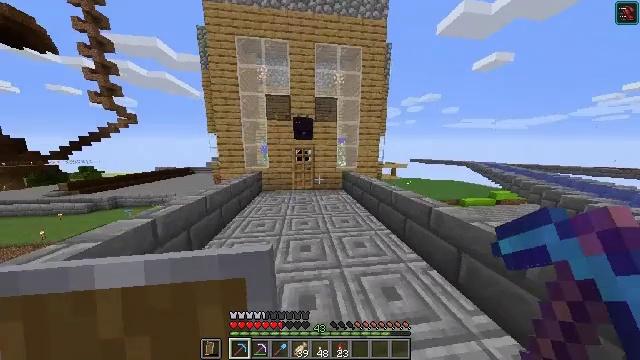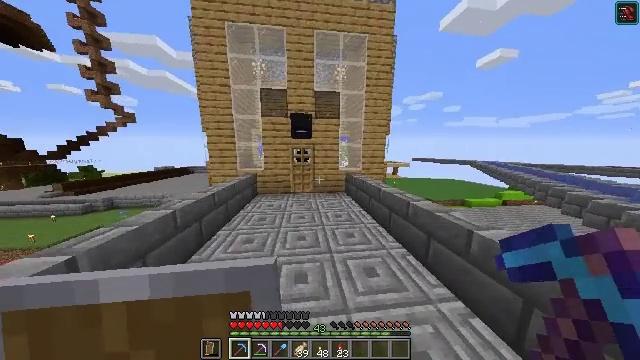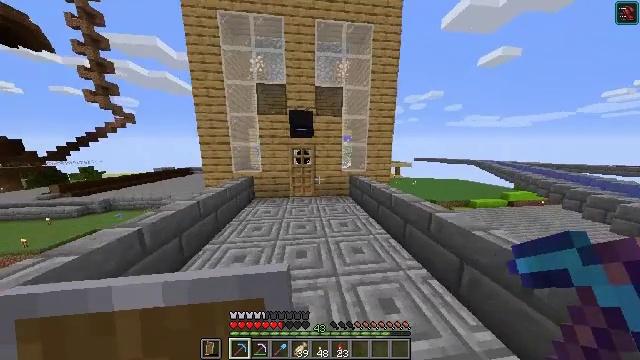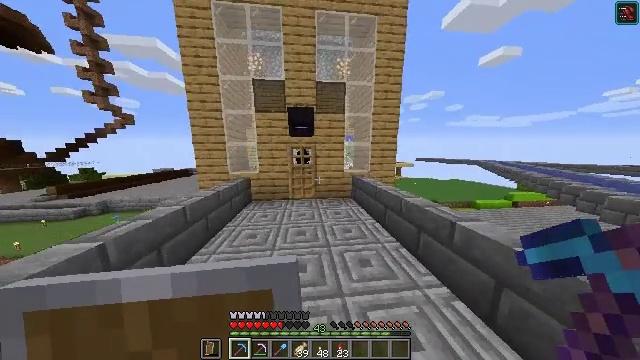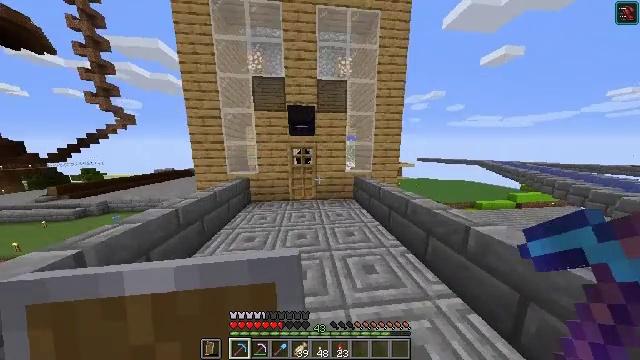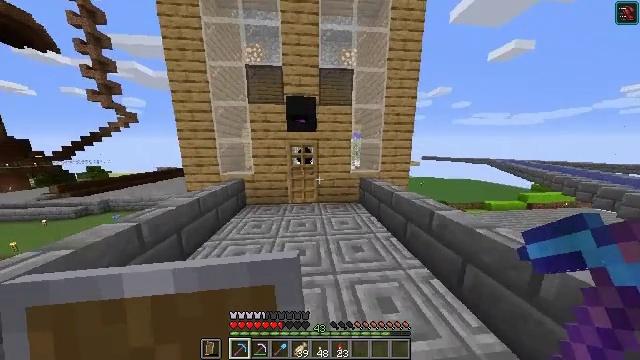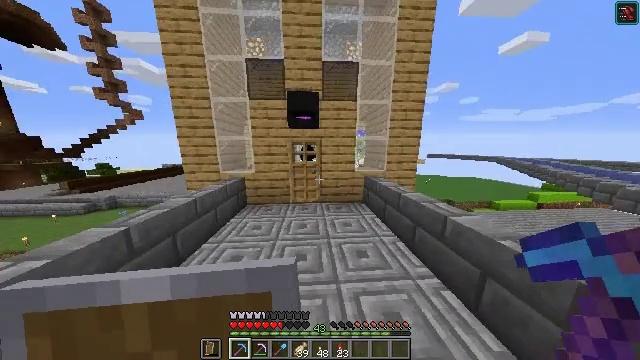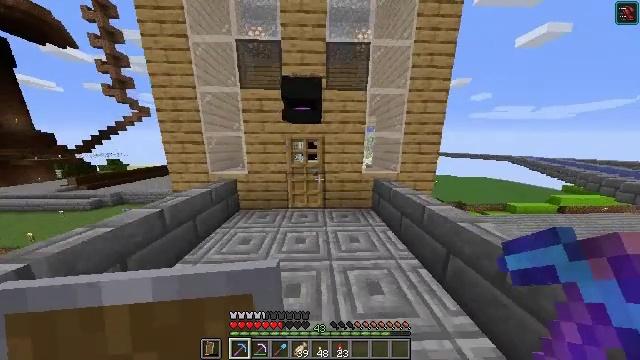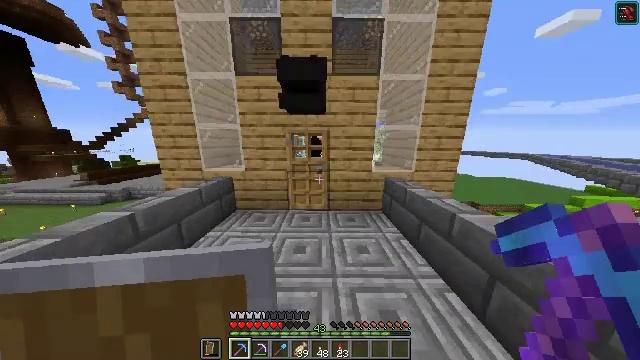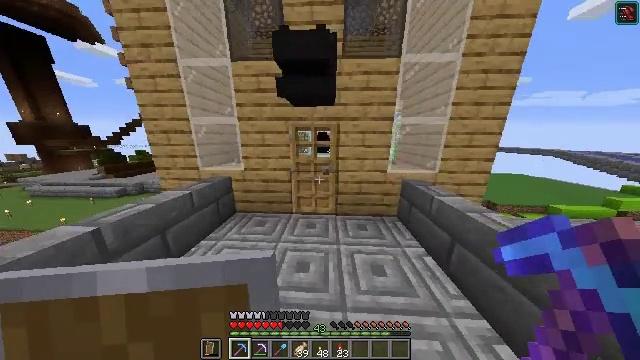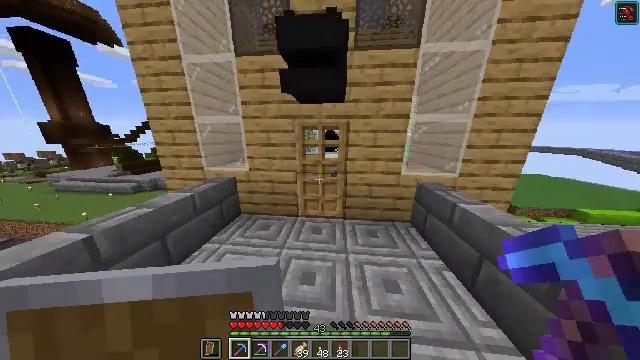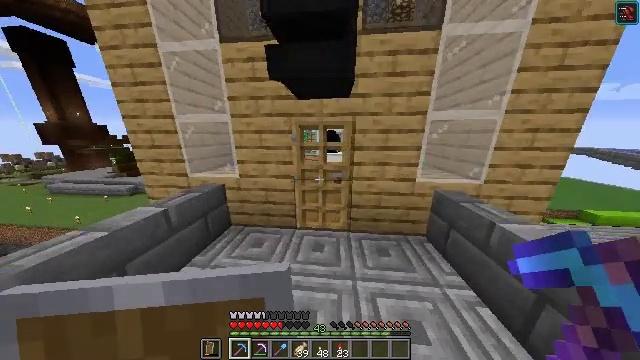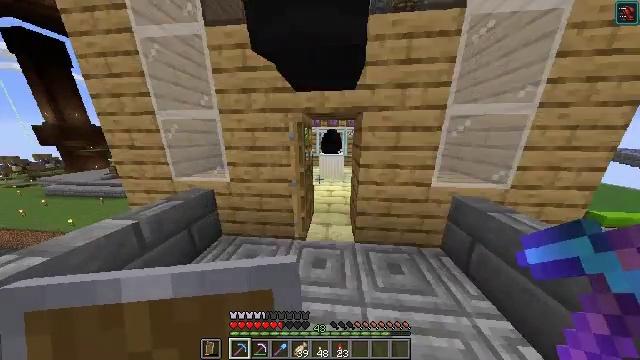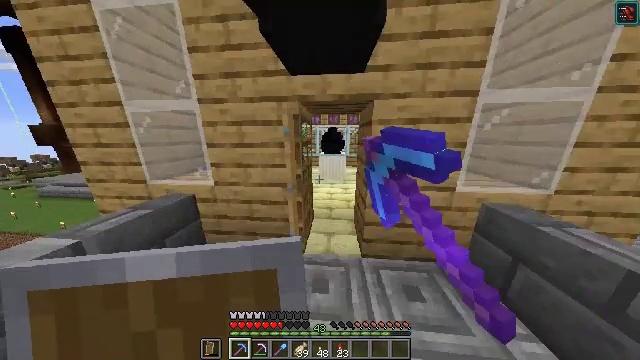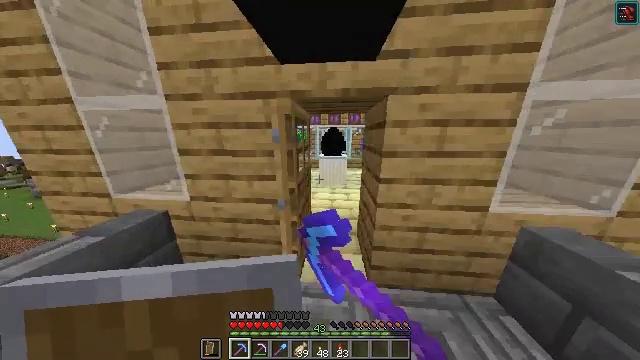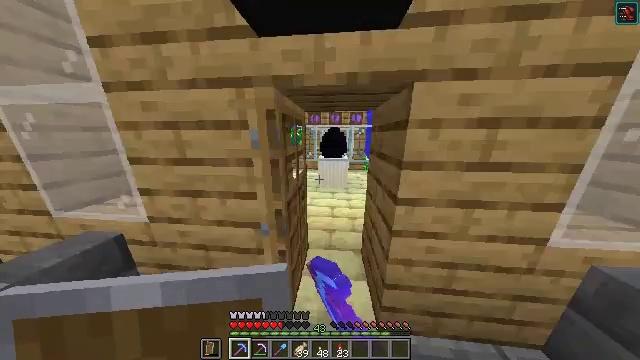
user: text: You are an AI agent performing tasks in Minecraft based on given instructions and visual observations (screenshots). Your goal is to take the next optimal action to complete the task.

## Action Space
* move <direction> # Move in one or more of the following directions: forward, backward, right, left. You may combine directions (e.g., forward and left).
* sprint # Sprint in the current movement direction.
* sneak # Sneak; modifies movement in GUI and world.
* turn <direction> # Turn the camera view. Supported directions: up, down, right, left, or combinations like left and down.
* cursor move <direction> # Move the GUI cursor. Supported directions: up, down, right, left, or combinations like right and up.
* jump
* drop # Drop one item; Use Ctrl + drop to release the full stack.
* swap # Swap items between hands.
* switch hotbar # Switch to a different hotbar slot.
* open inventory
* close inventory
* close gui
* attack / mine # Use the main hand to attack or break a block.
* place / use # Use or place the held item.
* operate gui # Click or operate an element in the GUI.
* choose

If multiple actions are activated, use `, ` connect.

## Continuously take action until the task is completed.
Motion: motion action
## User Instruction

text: Attack the quartz pillar to collect it.
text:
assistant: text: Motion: move forward
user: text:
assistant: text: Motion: move forward
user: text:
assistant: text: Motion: move forward
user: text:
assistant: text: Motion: move forward
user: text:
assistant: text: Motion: move forward
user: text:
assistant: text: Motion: move forward, turn left
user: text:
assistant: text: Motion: move forward, turn left
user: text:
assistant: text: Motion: move forward, turn left and down
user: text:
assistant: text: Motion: move forward, turn left and down
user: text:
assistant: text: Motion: move forward, turn left
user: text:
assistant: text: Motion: move forward
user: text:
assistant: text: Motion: move forward, use / place
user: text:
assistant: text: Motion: move forward, use / place
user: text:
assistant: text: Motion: move forward
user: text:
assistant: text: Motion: move forward
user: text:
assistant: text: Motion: move forward, turn down
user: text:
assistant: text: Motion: move forward, turn down
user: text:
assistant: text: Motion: move forward, turn down
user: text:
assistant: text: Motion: move forward, turn right and down
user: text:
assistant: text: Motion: move forward, turn down
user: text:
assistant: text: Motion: move forward
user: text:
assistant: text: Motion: move forward
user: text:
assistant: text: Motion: no_op
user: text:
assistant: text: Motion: no_op
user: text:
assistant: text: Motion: no_op
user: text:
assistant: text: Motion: no_op
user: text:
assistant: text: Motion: no_op
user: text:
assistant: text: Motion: no_op
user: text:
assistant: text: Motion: no_op
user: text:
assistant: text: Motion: no_op